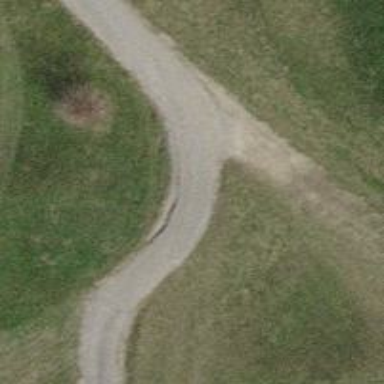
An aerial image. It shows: Designated golf cart path with asphalt surface. It functions as service road.